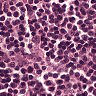
Metastatic tissue present: no